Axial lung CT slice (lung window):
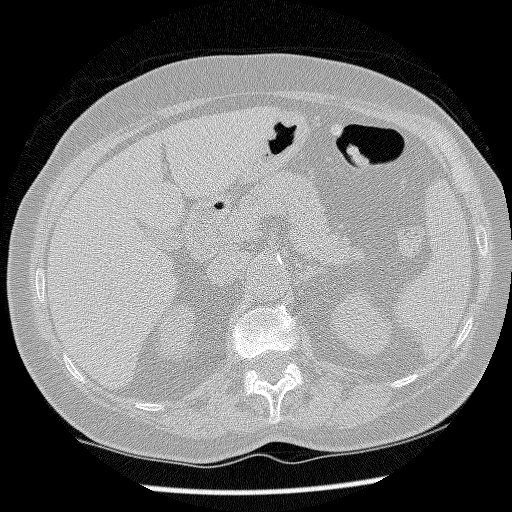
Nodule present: no